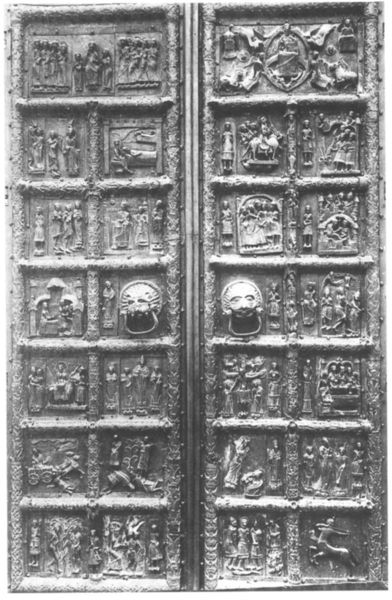
Titel: Bronzetüren aus Plock
Standort: Nowgorod, Sophienkirche (EU - Russland)
Schlagwörter: weiß, menschen, fenster, frankreich, köpfe, schwarz, tür, tiere, wand, mensch, rahmen, silber, stein, bild, kirche, gotik, pferd, engel, relief, bilder, türen, tafel, ornamente, verzierung, metall, bronze, tor, foto, fotografie, rechtecke, griff, eingang, eisen, dom, löwenkopf, rom, quadrate, portal, wappen, griffe, klinke, türknauf, pforte, löwen, christlich, kentauren, zentaur, fresken, florenz, kasetten, kassetten, löwe, heilige, reliefs, guss, szenen, pegasus, symbole, abbildungen, drucke, baptisterium, doppeltüre, mandorla, alexander, türklopfer, löwenmaul, löwenköpfe, bronzetür, silver, hkirche, domtüre, türgriffe, gnesen, welenrichter, klincke